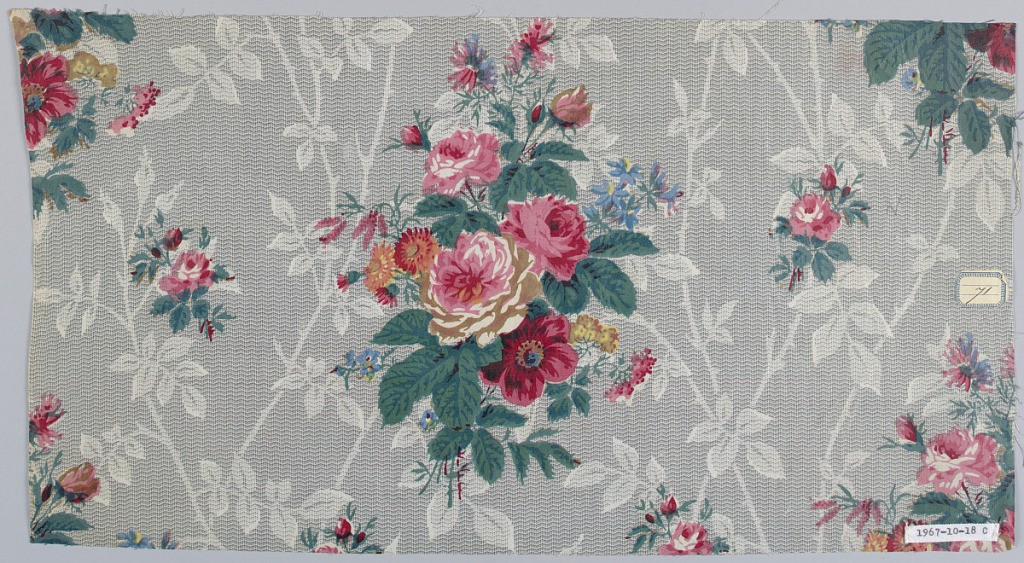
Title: Textile
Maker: Schwartz-Huguenin
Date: mid-19th century
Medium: cotton Technique: printed on plain weave
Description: A) Ground molotte printed in grey in zig-zag and meandering ivy pattern; over-printed with detached flower clusters in pink, blue, yellow and green. B) Similar ground, smaller vine; over-printed with large floral sprays and detached rosebuds in reds, pinks, yellow, blue and greens.